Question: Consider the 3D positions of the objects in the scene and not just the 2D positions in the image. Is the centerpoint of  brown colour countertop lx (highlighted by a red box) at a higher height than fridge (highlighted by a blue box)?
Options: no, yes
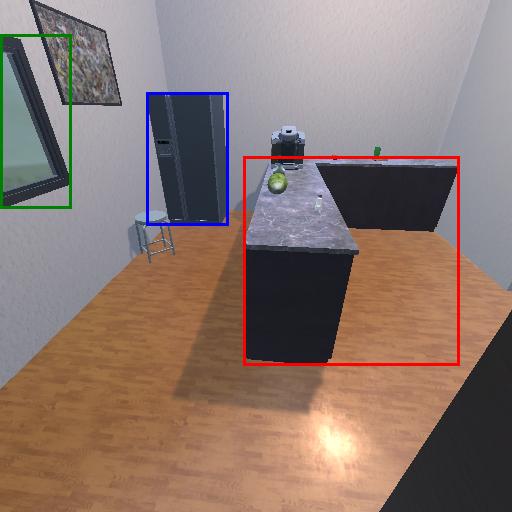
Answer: no